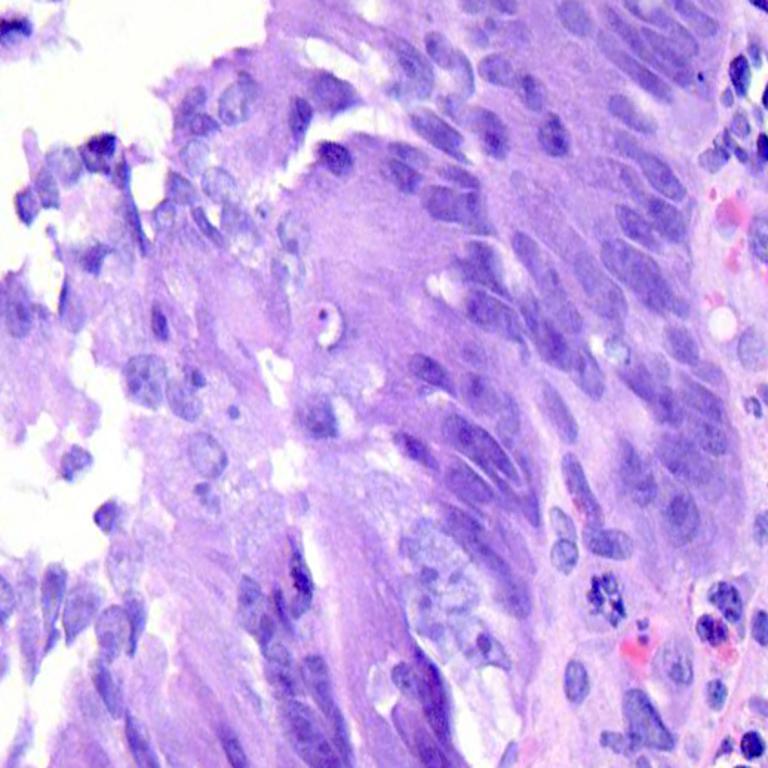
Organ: colon
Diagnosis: adenocarcinomas